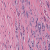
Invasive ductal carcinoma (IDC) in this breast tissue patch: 0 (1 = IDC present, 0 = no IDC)